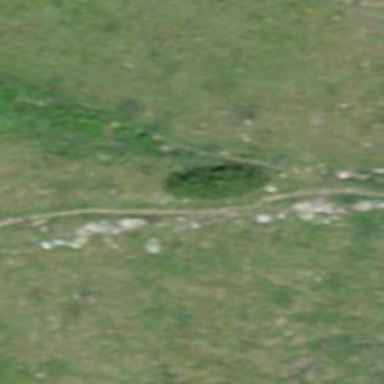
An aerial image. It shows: Path.